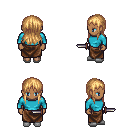
a pixel art fantasy rpg character, female body template, human, dark skin, teal long-sleeve shirt, robe skirt, light blonde unkempt hairstyle, white slippers, dagger, four views (front, back, left, right), 2x2 character sprite sheet, small pixel art, hard edges, no anti-aliasing